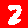
Digit: 2